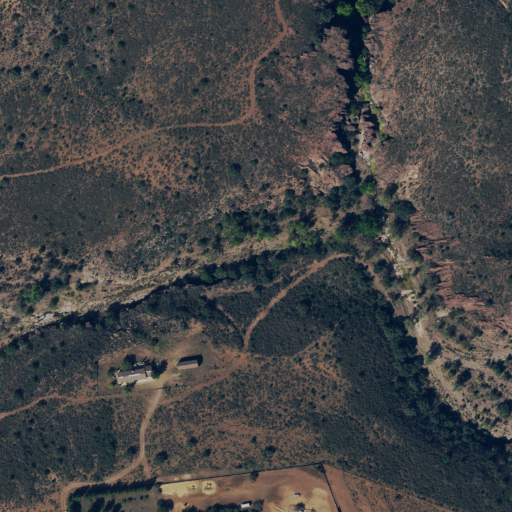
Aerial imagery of valley in Texas named Tigner Canyon containing shrub, deciduous forest, open development, and low intensity development